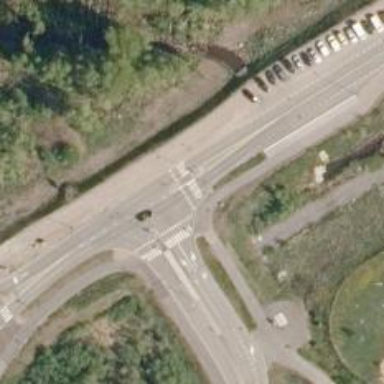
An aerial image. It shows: Crossing on asphalt cycleway.